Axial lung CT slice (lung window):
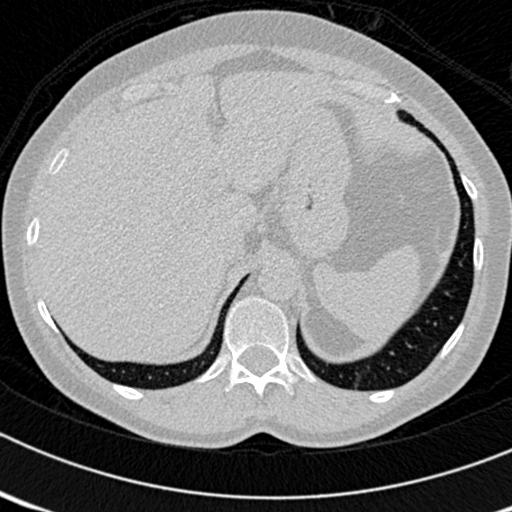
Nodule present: no